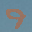
Label: 9